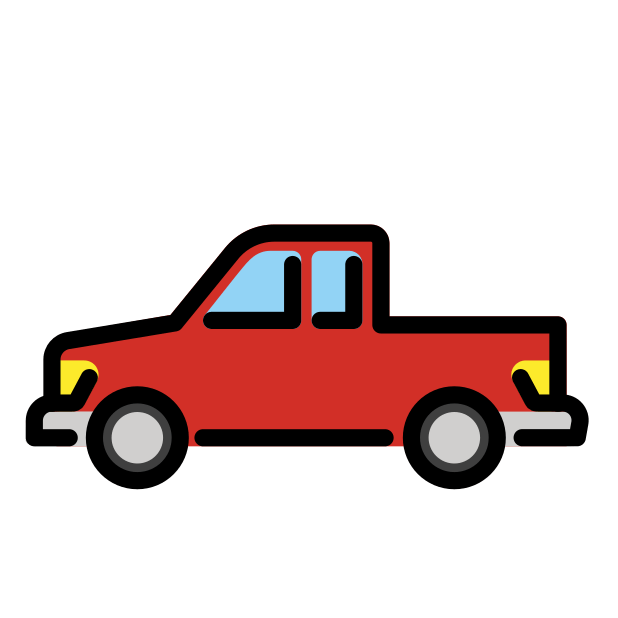
Emoji: 🛻
Name: pickup truck
Unicode: 0x1f6fb